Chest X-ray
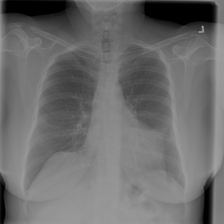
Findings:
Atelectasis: negative
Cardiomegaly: negative
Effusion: negative
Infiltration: negative
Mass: negative
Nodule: negative
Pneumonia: negative
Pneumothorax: negative
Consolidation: negative
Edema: negative
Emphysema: negative
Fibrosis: negative
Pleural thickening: negative
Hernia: negative